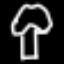
Label: mushroom